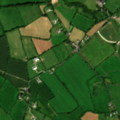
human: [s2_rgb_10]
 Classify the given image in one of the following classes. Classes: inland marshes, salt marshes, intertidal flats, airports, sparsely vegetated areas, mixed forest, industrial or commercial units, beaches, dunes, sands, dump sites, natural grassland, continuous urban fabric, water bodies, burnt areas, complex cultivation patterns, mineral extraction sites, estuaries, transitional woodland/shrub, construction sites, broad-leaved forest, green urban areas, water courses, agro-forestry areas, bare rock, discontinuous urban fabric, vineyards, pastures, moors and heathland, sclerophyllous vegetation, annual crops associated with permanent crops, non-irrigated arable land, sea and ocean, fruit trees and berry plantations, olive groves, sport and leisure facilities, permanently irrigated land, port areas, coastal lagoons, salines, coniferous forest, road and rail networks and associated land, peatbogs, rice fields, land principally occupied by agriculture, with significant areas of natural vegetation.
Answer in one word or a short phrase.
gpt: non-irrigated arable land, pastures